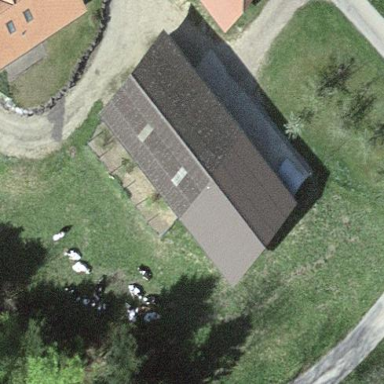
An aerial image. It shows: Rural barn.